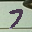
Label: 7